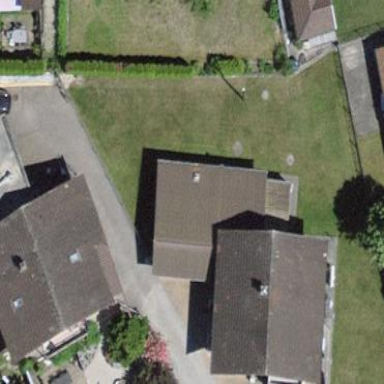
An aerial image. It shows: Shed.